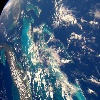
Label: cloud